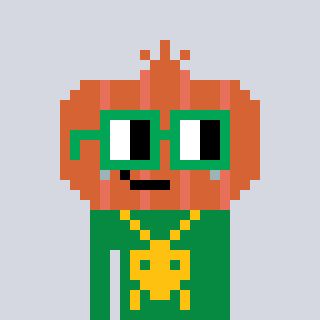
a pixel art character with square green glasses, a onion-shaped head and a green-colored body on a cool background